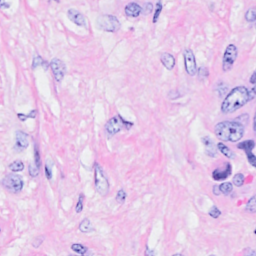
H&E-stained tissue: Breast